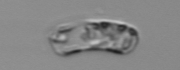
Label: Guinardia_striata